Brain MRI, t1w sequence, axial 2D slice.
Patient: age 39, sex M, weight 95 kg, height 1.95 m
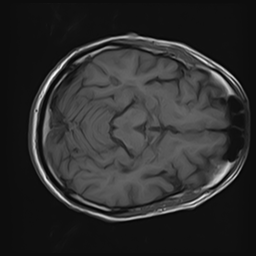